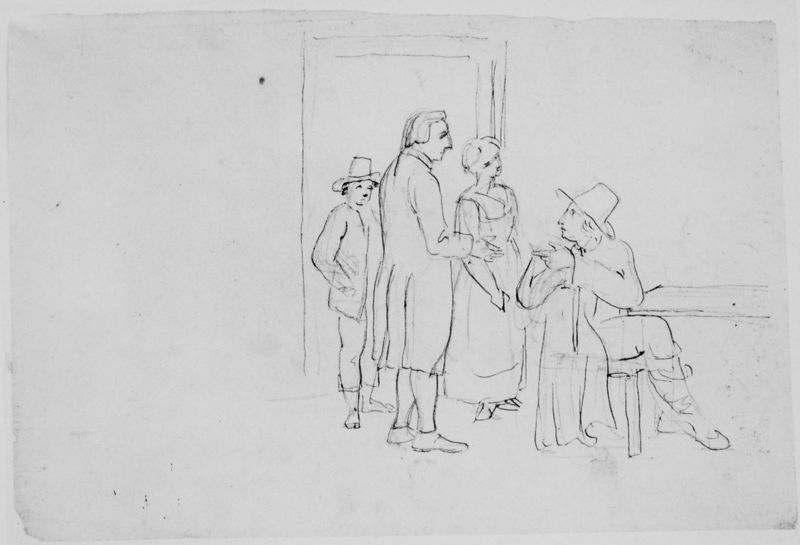
Titel: Goethe mit seinem Wirtsleuten in Rom
Künstler: Johann Heinrich d.Ä. Tischbein
Institution: Frankfurt, Goethe-Museum
Schlagwörter: mann, weiß, menschen, sitzen, frau, hut, hüte, kleid, männer, raum, skizze, stuhl, tisch, tür, zeichnung, zimmer, leute, zylinder, jacke, rahmen, stehen, mantel, sessel, sitzend, familie, personen, schürze, papier, unterhaltung, schuhe, türe, zopf, türrahmen, junge, barfuß, schwarzweiß, kittel, bleistift, tasche, entwurf, besuch, zeichnen, diskussion, kizze, puritaner, konversation, sitztz